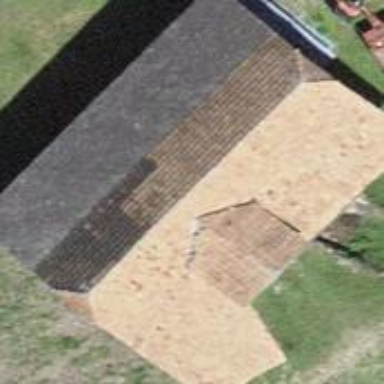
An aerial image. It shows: Barn.